Question:
I am exporting excel from gridview and it is not giving me good format. Images are showing on excel file. I don't want the images, what can I do?
here is my code
'''
protected void Export_to_Excel(object sender, EventArgs e)
{
//System.Diagnostics.Debugger.Break();
Response.Clear();
Response.AddHeader("content-disposition", "attachment;filename=vault-extract-nsf.xls");
Response.ContentType = "application/vnd.xlsx";
System.IO.StringWriter stringWrite = new System.IO.StringWriter();
System.Web.UI.HtmlTextWriter htmlWrite = new HtmlTextWriter(stringWrite);
GridView1.RenderControl(htmlWrite);
Response.Write(stringWrite.ToString());
Response.End();
}
'''
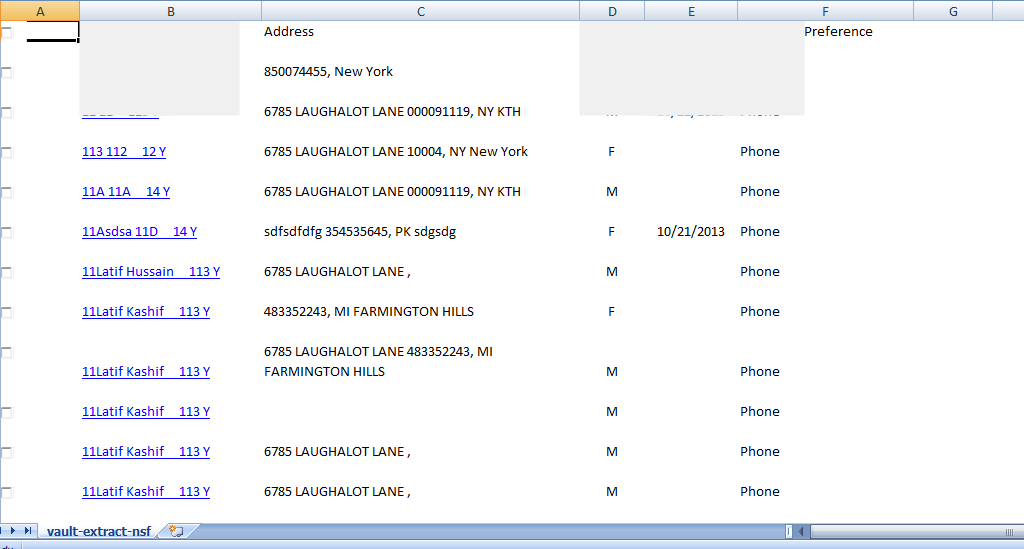
Answer: I did it and images are ignored.
'''
protected void Export_to_Excel(object sender, EventArgs e)
{
//System.Diagnostics.Debugger.Break();
Response.Clear();
Response.AddHeader("content-disposition", "attachment;filename=PatientSearchReport.xls");
Response.ContentType = "application/vnd.xlsx";
System.IO.StringWriter stringWrite = new System.IO.StringWriter();
System.Web.UI.HtmlTextWriter htmlWrite = new HtmlTextWriter(stringWrite);
GridView1.RenderControl(htmlWrite);
string html2 = Regex.Replace(stringWrite.ToString(), @"(<input type=""image""\/?[^>]+>)", @"", RegexOptions.IgnoreCase);
html2 = Regex.Replace(html2, @"(<input class=""checkbox""\/?[^>]+>)", @"", RegexOptions.IgnoreCase);
html2 = Regex.Replace(html2, @"(<a \/?[^>]+>)", @"", RegexOptions.IgnoreCase);
Response.Write(html2.ToString());
Response.End();
}
'''